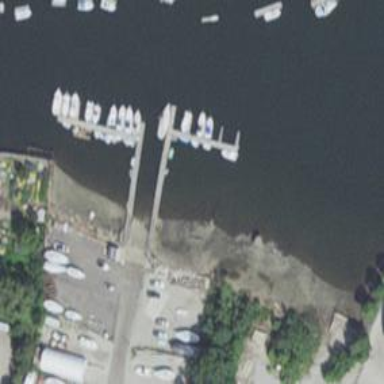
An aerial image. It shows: Marina area for leisure land.